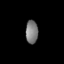
Tissue: lung
Cell type: Epithelial cells
Senescence score: 0.1591
Nuclear area (px): 285
Mean DAPI intensity: 121.396